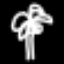
Label: palm tree